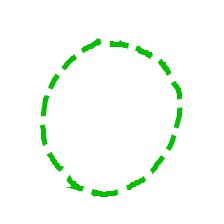
Shape: circle